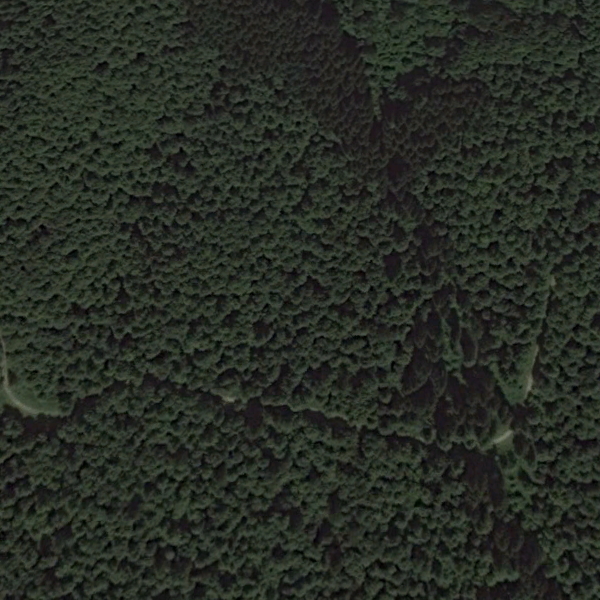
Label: Forest